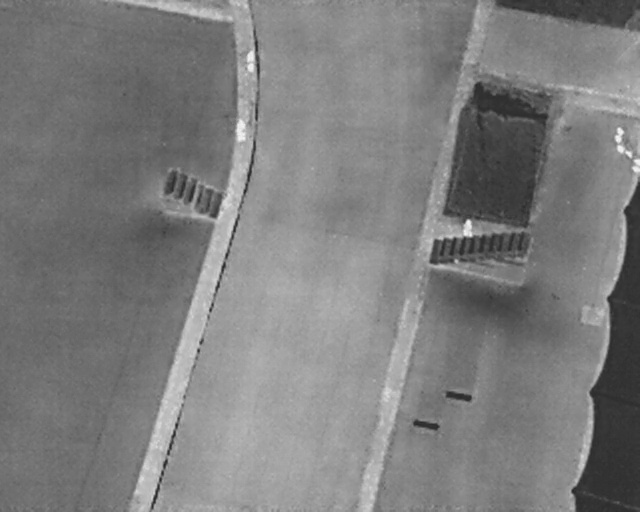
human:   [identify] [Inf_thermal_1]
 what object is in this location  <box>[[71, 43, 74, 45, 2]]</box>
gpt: <ref>1 medium person at the right</ref>